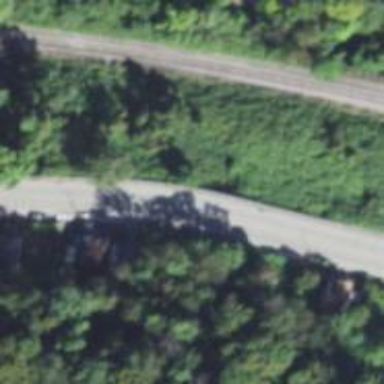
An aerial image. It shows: Asphalt trunk highway.